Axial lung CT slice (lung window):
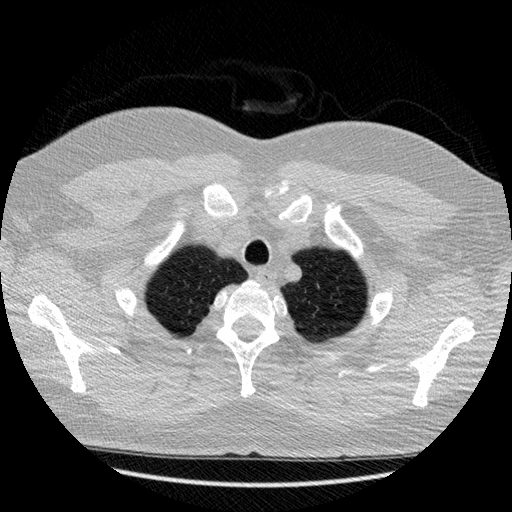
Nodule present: no